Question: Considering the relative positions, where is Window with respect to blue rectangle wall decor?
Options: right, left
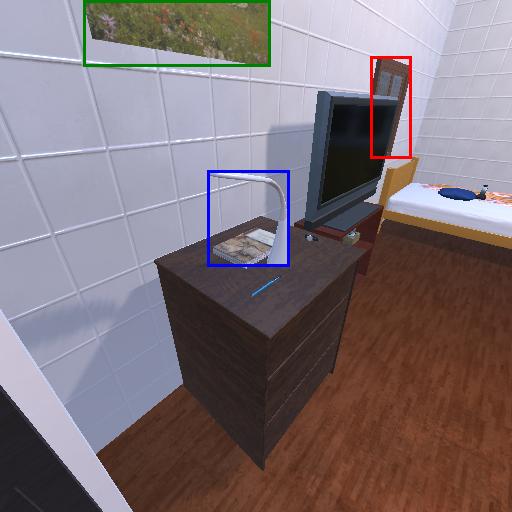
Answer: right